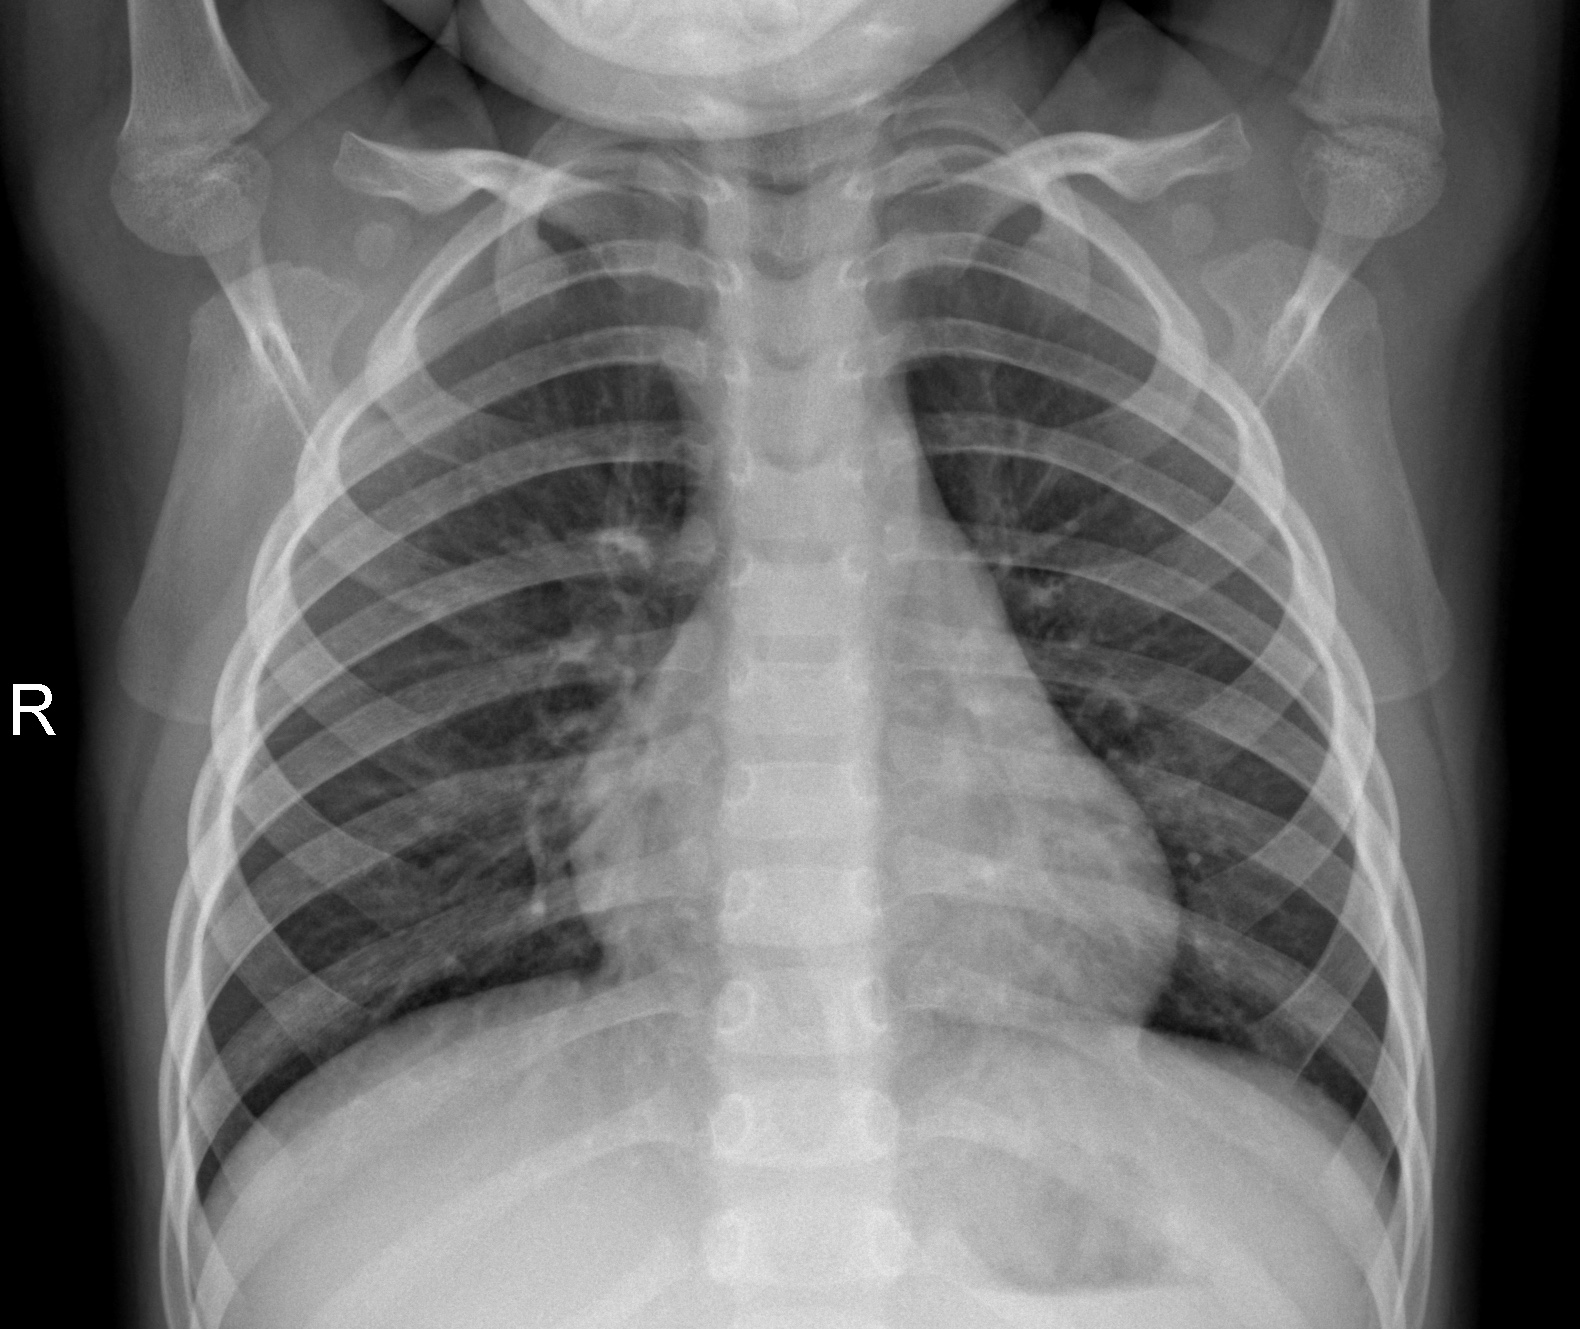
Diagnosis: NORMAL